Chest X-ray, AP view. Patient: 74 years old, sex M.
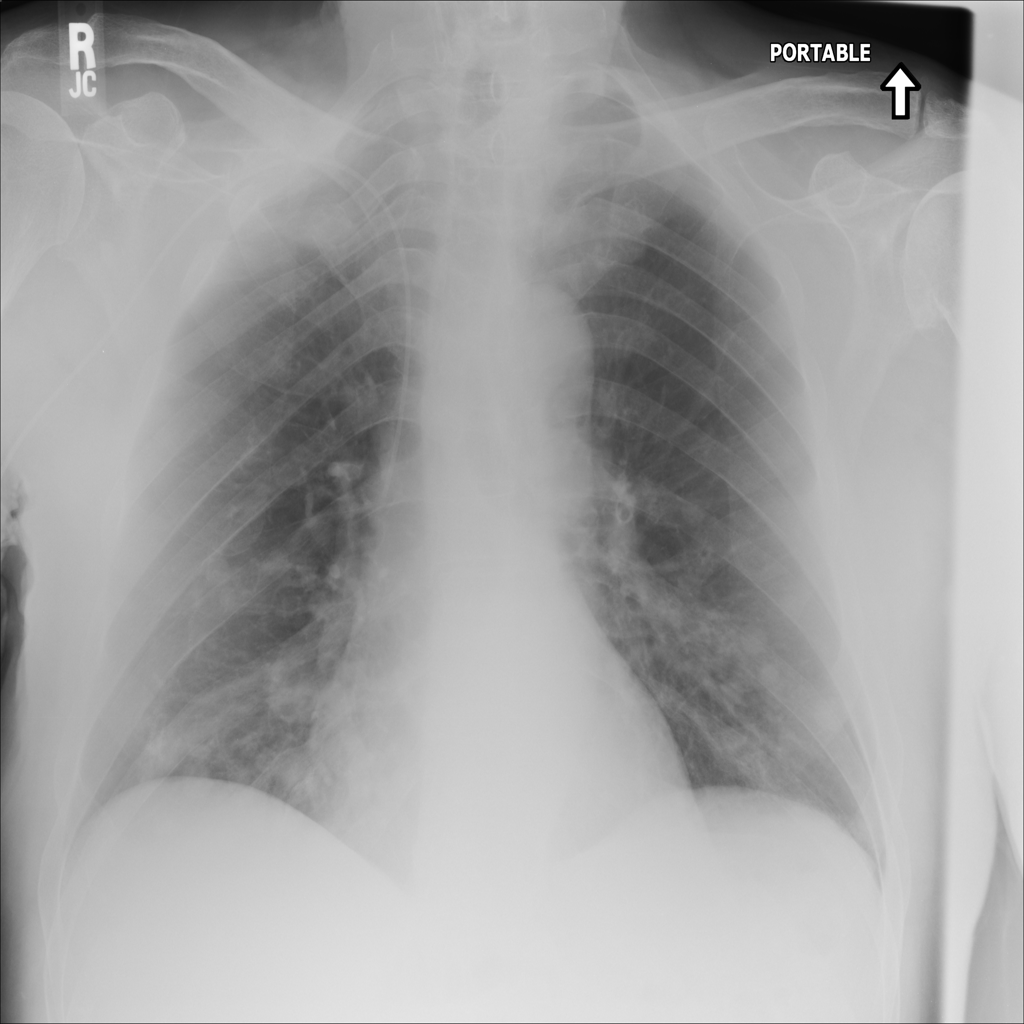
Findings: No Finding